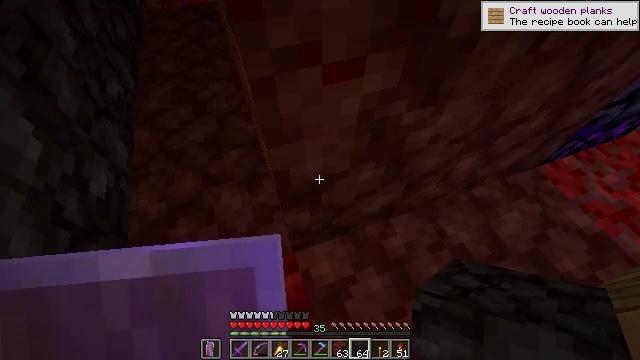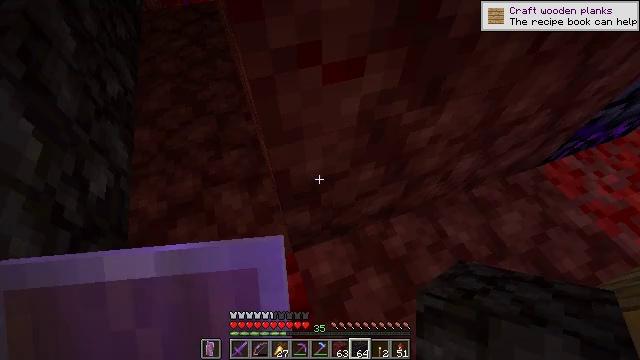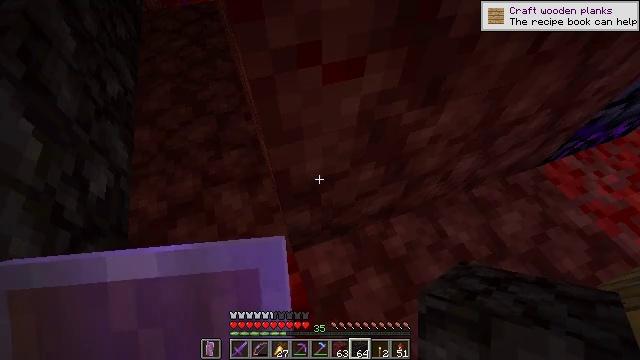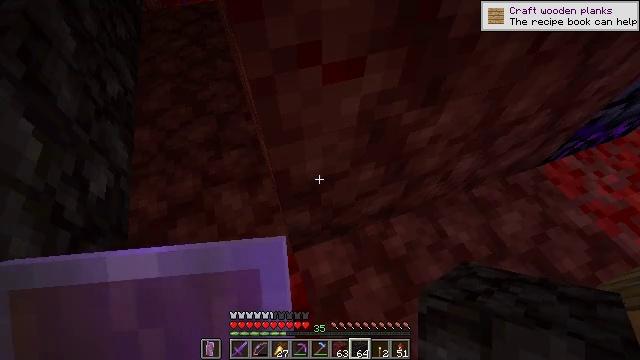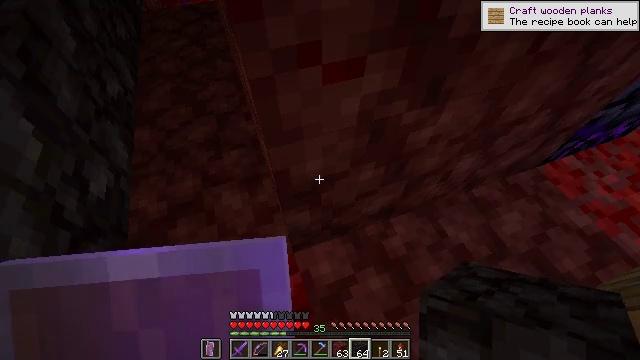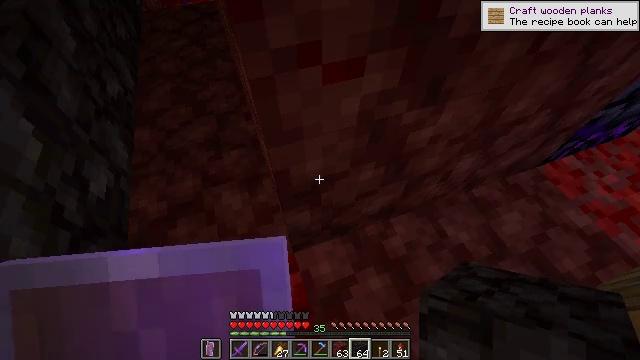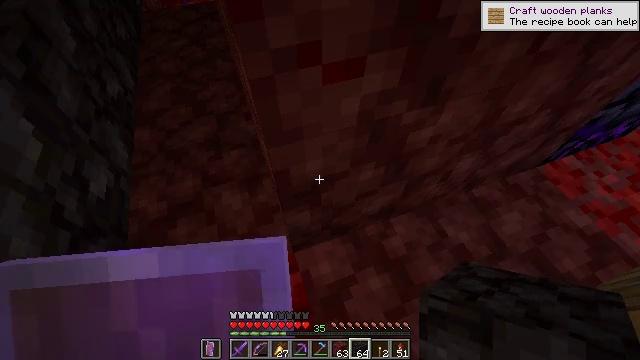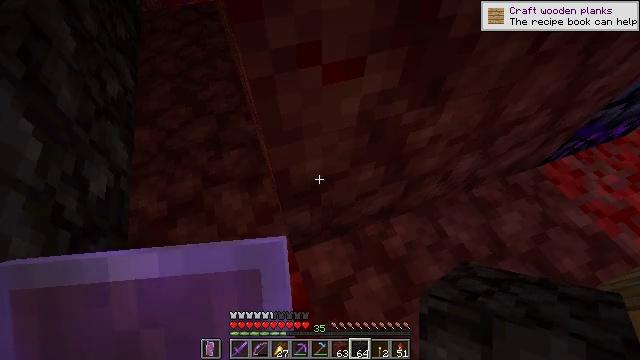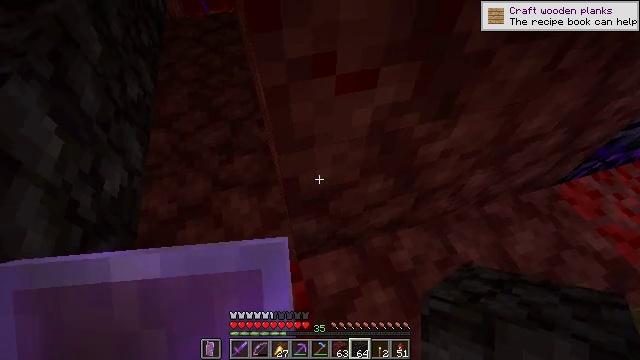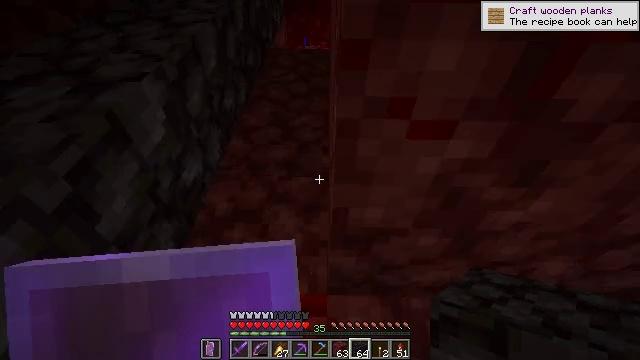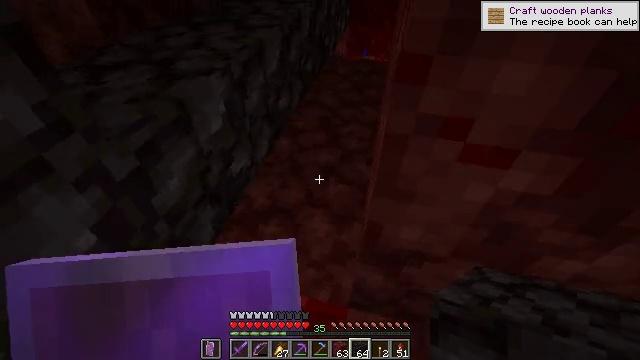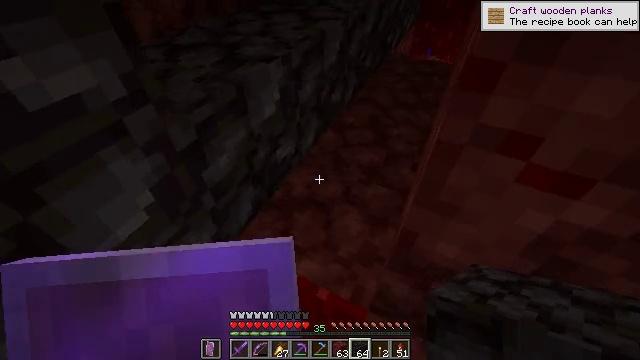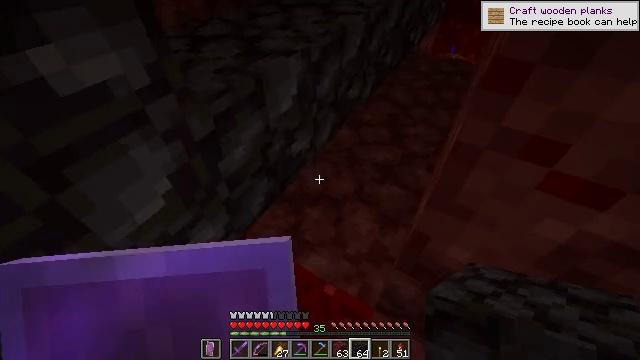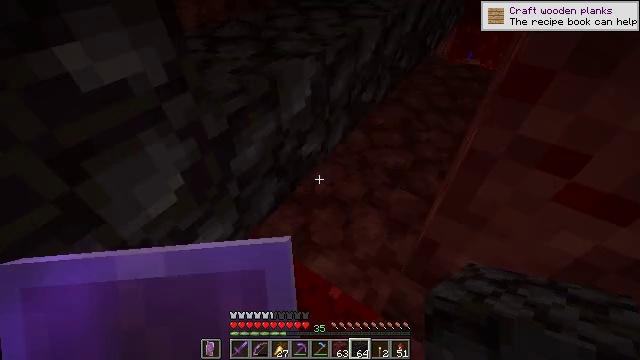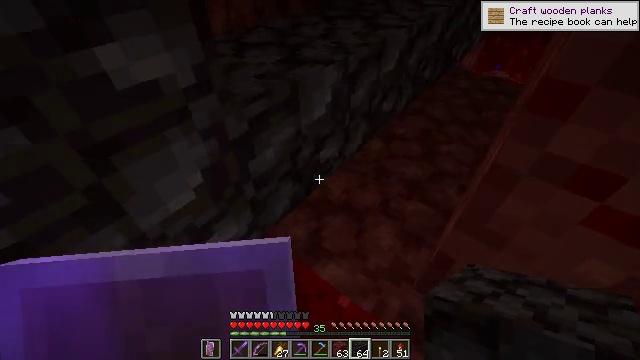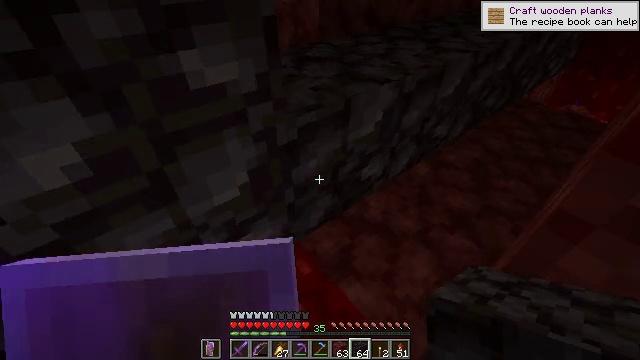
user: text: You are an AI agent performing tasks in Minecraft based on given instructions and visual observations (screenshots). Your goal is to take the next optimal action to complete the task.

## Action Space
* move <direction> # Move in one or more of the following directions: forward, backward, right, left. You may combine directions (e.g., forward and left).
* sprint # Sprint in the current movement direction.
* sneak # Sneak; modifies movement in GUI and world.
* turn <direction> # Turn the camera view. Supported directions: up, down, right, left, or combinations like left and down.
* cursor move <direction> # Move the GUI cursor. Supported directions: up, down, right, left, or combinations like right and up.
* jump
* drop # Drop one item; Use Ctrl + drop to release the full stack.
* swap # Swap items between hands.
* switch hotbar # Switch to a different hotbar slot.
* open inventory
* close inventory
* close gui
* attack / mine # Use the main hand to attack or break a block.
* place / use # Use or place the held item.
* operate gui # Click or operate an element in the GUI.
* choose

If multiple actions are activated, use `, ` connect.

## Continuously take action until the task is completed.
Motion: motion action
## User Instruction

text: Harvest nether wart blocks for resources.
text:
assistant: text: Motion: no_op
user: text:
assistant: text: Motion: no_op
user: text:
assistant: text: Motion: no_op
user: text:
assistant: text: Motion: no_op
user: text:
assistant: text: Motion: no_op
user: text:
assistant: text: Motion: no_op
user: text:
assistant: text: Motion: no_op
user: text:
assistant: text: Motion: turn left and up
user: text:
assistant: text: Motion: turn left and up
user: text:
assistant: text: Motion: turn left and up
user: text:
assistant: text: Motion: turn left and down
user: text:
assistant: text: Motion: turn left
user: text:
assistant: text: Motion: turn left
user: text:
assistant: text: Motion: turn left and up
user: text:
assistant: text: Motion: turn left and up
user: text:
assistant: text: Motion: turn left and up
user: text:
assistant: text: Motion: turn left
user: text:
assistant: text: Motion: no_op
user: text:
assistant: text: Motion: no_op
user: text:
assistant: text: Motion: turn left
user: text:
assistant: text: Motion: turn left
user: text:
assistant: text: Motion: turn left
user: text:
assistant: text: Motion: turn left
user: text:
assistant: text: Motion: turn left and down
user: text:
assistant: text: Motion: turn left and down
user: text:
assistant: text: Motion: turn down
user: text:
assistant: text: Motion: turn down
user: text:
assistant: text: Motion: turn right and down
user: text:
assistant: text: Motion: no_op
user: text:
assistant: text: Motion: no_op